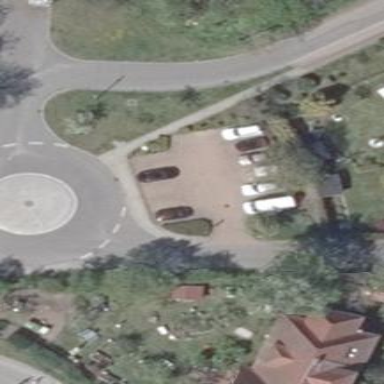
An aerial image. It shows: Parking area with surface.